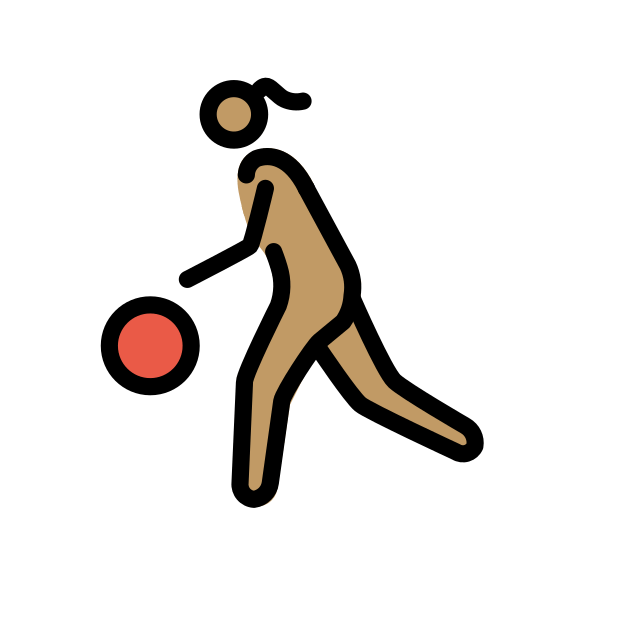
woman bouncing ball: medium skin tone